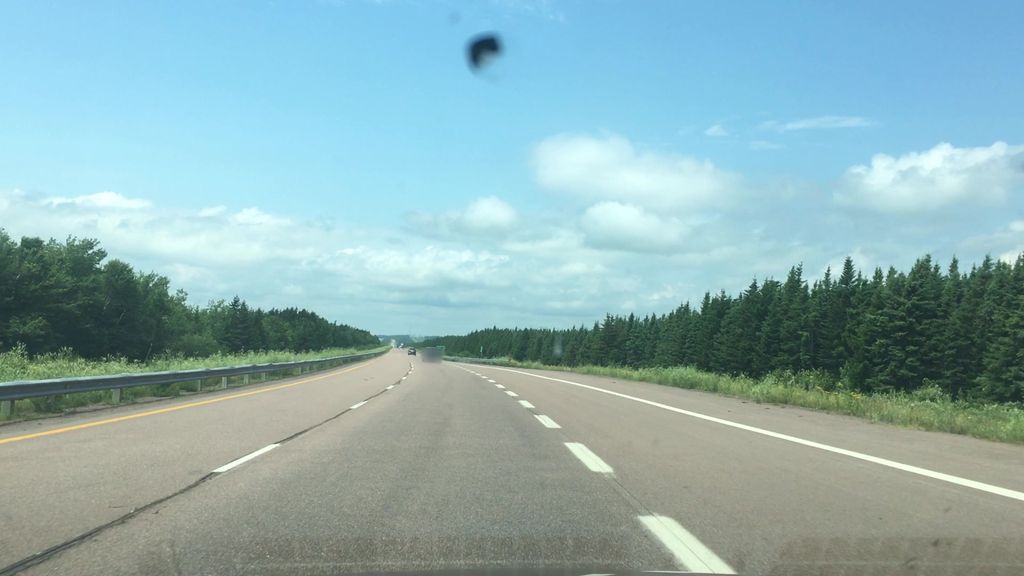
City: charlottetown